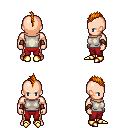
a pixel art fantasy rpg character, male body template, human, light skin, white sleeveless shirt, red pants, dark blonde mohawk hairstyle, leather bracers, gold boots, four views (front, back, left, right), 2x2 character sprite sheet, small pixel art, hard edges, no anti-aliasing